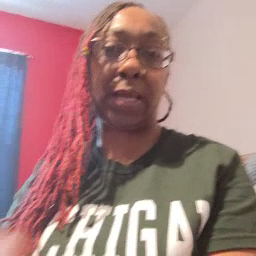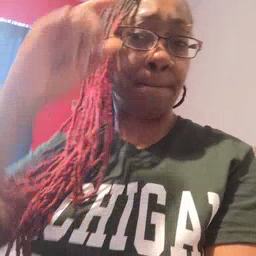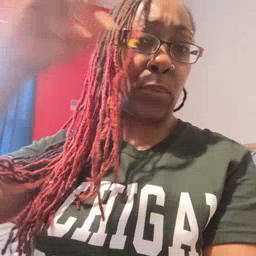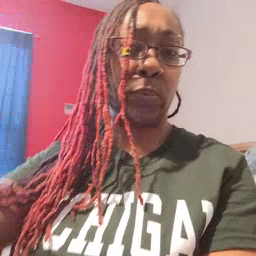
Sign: moon